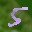
Label: 5